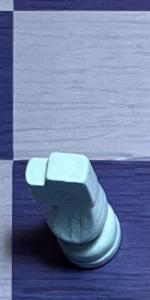
Label: Knight_White